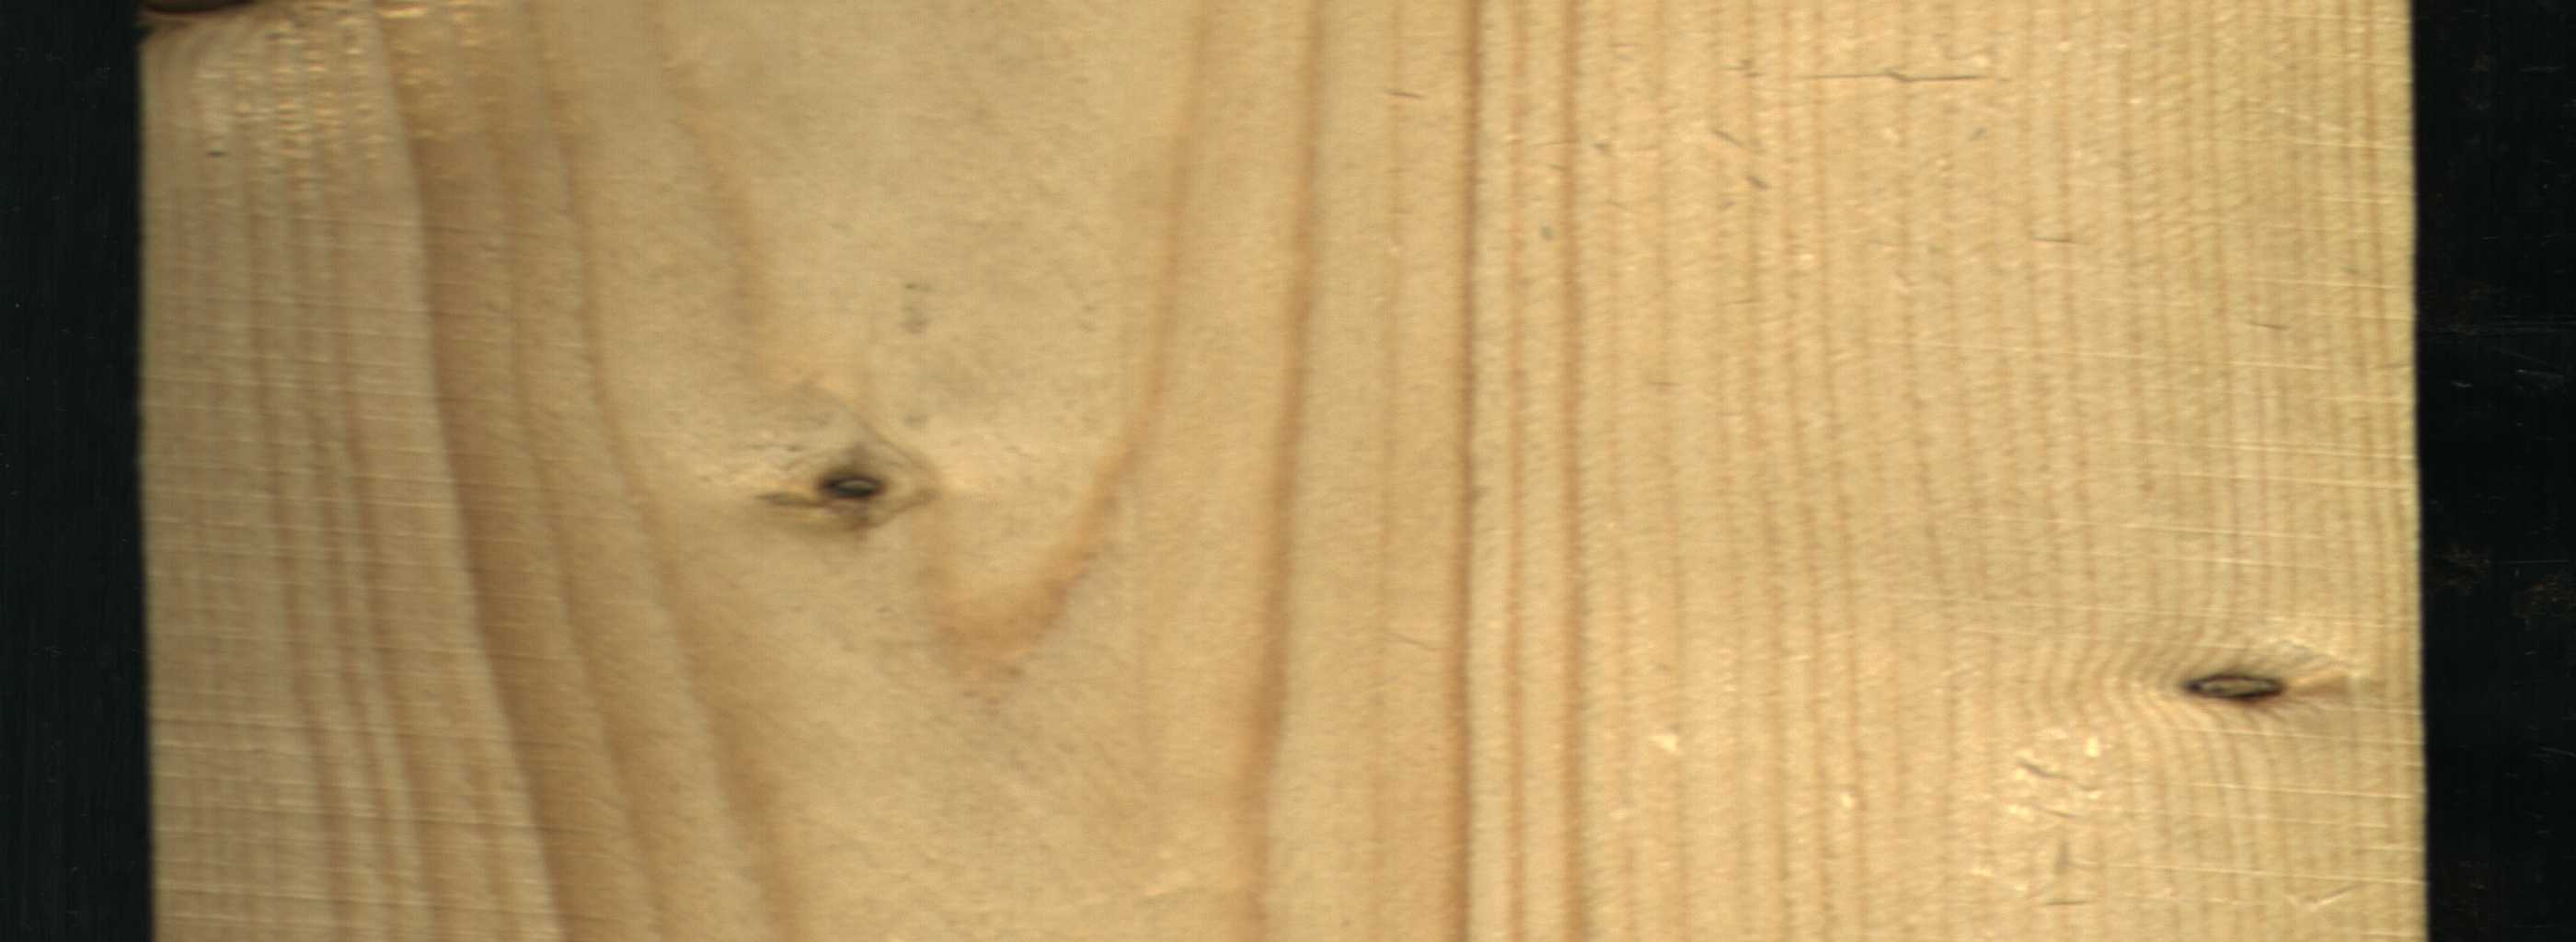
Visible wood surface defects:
Dead_Knot
Dead_Knot
Live_Knot